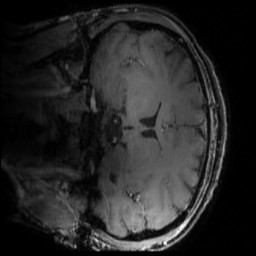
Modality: MP2RAGE
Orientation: coronal
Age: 20
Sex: male
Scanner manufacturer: siemens
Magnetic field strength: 6.98 T
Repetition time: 6 s
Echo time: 0.00283 s